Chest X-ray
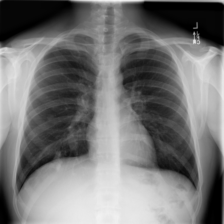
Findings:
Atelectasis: negative
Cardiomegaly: negative
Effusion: negative
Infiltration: negative
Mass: positive
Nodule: positive
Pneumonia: negative
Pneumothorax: negative
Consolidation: negative
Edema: negative
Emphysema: negative
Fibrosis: negative
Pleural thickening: negative
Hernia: negative